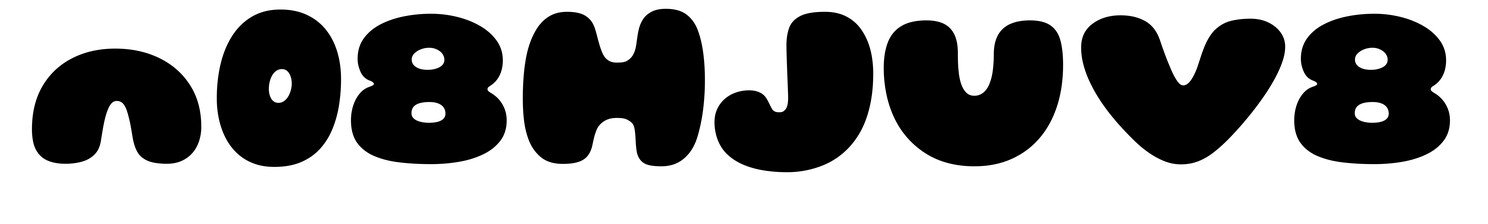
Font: Gluten_Black